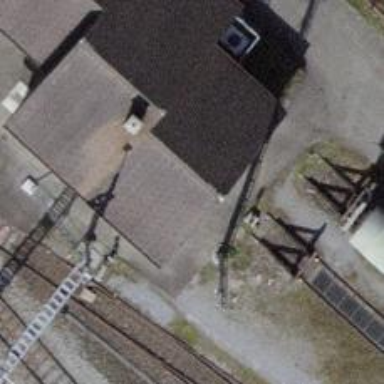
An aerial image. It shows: Railway buffer stop.